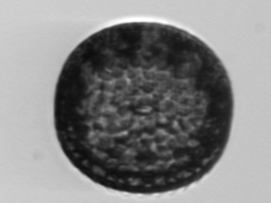
Label: Coscinodiscus